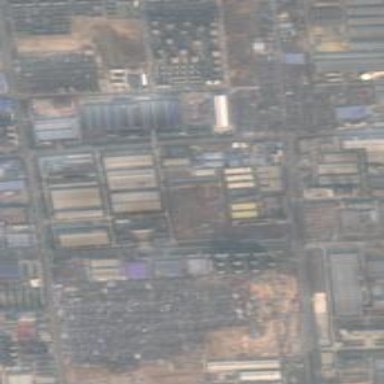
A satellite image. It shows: Industrial area.